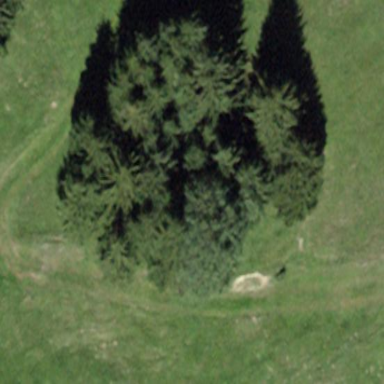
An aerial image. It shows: Forest area predominantly covered with needle-leaved trees.